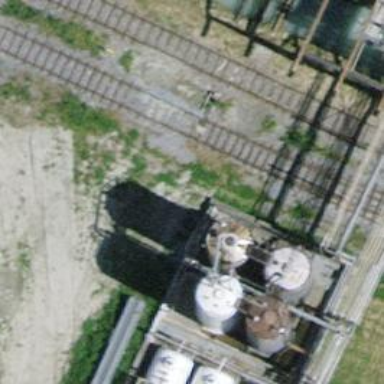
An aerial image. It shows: Railway switch.